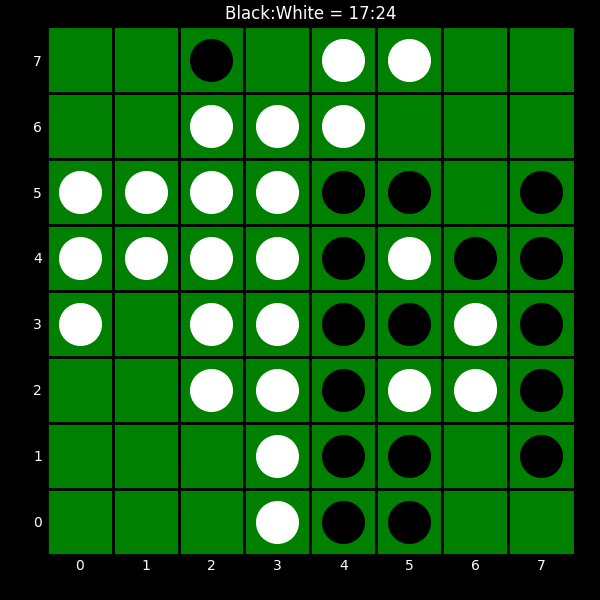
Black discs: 17
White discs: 24